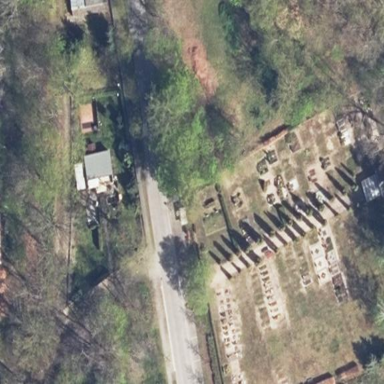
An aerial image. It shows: Cemetery.